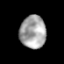
Tissue: prostate
Cell type: T cells
Senescence score: 0.323
Nuclear area (px): 834
Mean DAPI intensity: 165.191